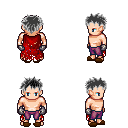
a pixel art fantasy rpg character, male body template, human, light skin, red tattered cape, magenta pants, gray bedhead hairstyle, metal gloves, brown slippers, four views (front, back, left, right), 2x2 character sprite sheet, small pixel art, hard edges, no anti-aliasing